Field crop: maize
Growth stage: 2
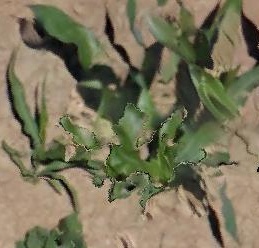
Species: maize